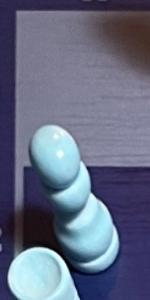
Label: Pawn_White